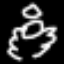
Label: angel